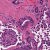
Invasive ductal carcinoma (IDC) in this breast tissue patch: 0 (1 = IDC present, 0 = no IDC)